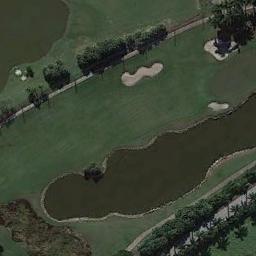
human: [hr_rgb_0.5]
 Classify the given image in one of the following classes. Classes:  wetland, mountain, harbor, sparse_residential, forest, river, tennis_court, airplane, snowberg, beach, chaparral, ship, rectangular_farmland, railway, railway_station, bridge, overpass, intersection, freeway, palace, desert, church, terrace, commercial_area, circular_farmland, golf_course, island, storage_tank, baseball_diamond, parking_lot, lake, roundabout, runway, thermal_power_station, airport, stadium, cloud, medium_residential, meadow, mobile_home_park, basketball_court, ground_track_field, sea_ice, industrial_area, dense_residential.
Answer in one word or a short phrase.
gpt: golf_course